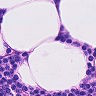
Metastatic tissue present: no